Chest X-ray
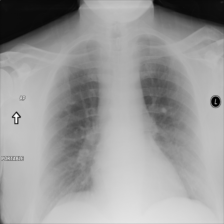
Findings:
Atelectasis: negative
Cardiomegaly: negative
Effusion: negative
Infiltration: positive
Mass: negative
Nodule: negative
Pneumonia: negative
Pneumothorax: negative
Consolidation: negative
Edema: negative
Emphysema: negative
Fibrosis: negative
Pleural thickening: negative
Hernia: negative